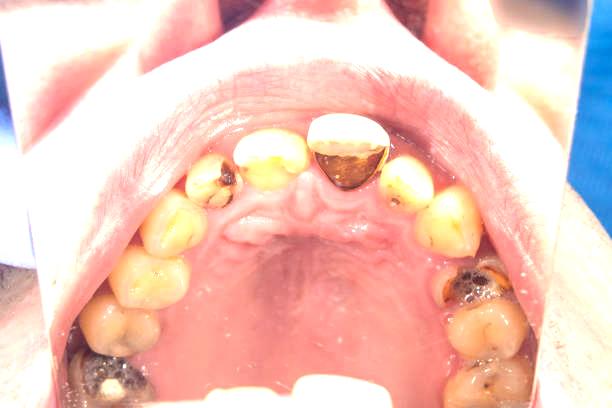
Condition: Calculus